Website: ulta-beauty
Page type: billing-address
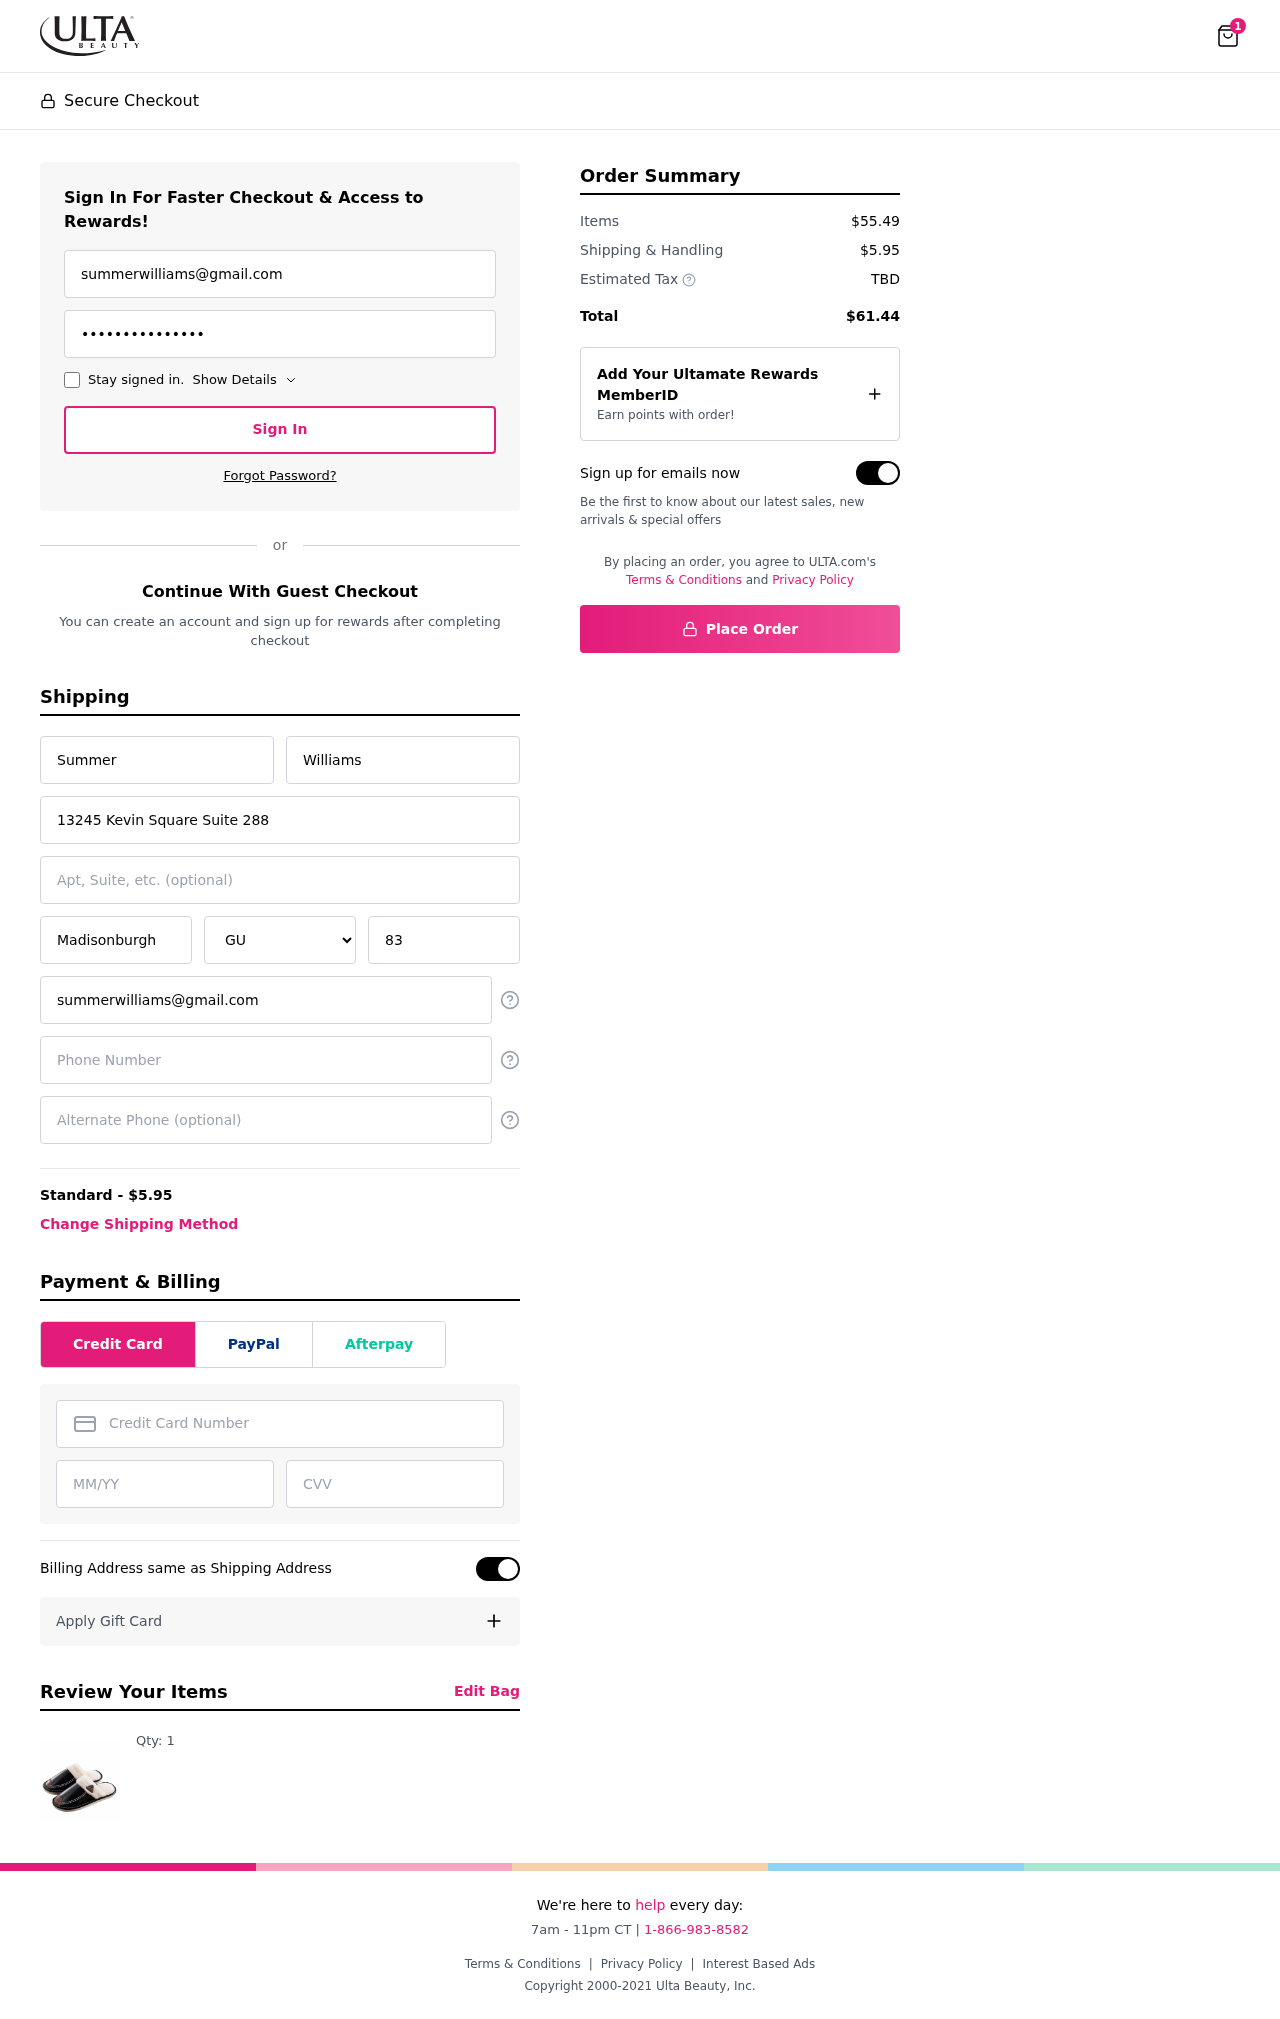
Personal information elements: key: PII_STATE
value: GU
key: PII_EMAIL
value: summerwilliams@gmail.com
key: PII_FIRSTNAME
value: Summer
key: PII_LASTNAME
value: Williams
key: PII_STREET
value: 13245 Kevin Square Suite 288
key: PII_CITY
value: Madisonburgh
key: PII_POSTCODE
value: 83511
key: PII_PHONE
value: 3884745877
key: PII_CARD_NUMBER
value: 4133 2963 3152 6414
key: PII_CARD_EXPIRY
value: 12/30
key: PII_CARD_CVV
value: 421
Product elements: key: PRODUCT1_QUANTITY
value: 1
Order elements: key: ORDER_NUM_ITEMS
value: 1
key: ORDER_SHIPPING_COST
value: $5.95
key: ORDER_SUBTOTAL
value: $55.49
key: ORDER_TOTAL
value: $61.44